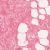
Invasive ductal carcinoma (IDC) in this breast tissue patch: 0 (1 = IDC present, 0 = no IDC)